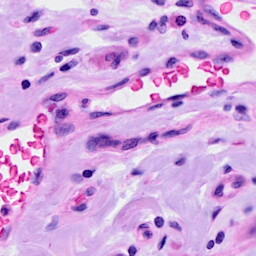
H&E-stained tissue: Ovarian